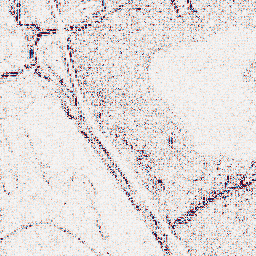
Category: wavelet
Decomposition family: wavelet_reverse_biorthogonal
Decomposition parameters: wavelet: rbio1.3
level: 1
Upsampling method: cubic_catmull_rom
Upsampling parameters: scale: 4
Upsampling scale: 4